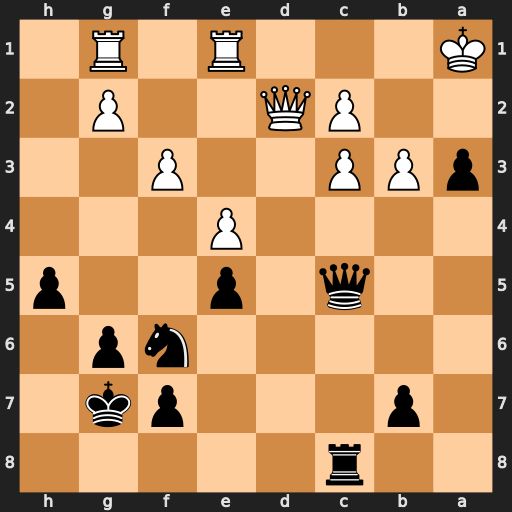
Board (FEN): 2r5/1p3pk1/5np1/2q1p2p/4P3/pPP2P2/2PQ2P1/K3R1R1
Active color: b
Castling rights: -
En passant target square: -
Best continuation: Rd8 Qe3 Rd1+ Ka2 Qxe3